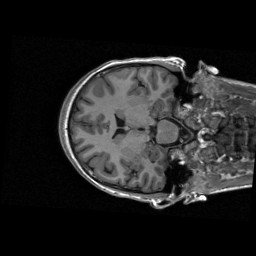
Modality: T1w
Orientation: axial